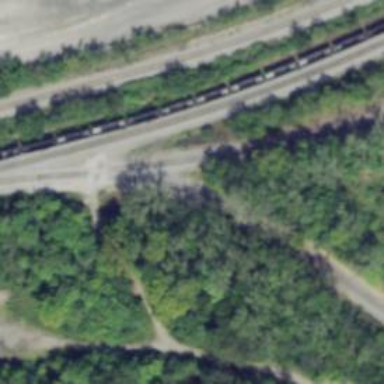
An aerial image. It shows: Railway spur service.